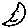
Label: moon